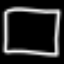
Label: square